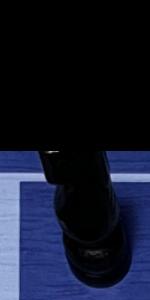
Label: Knight_Black